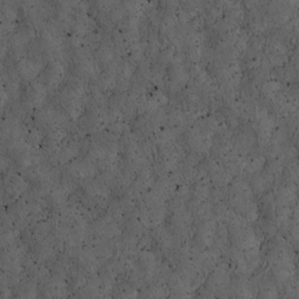
Label: non_frost